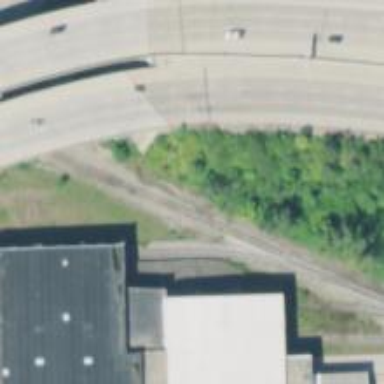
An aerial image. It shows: Disused railway.